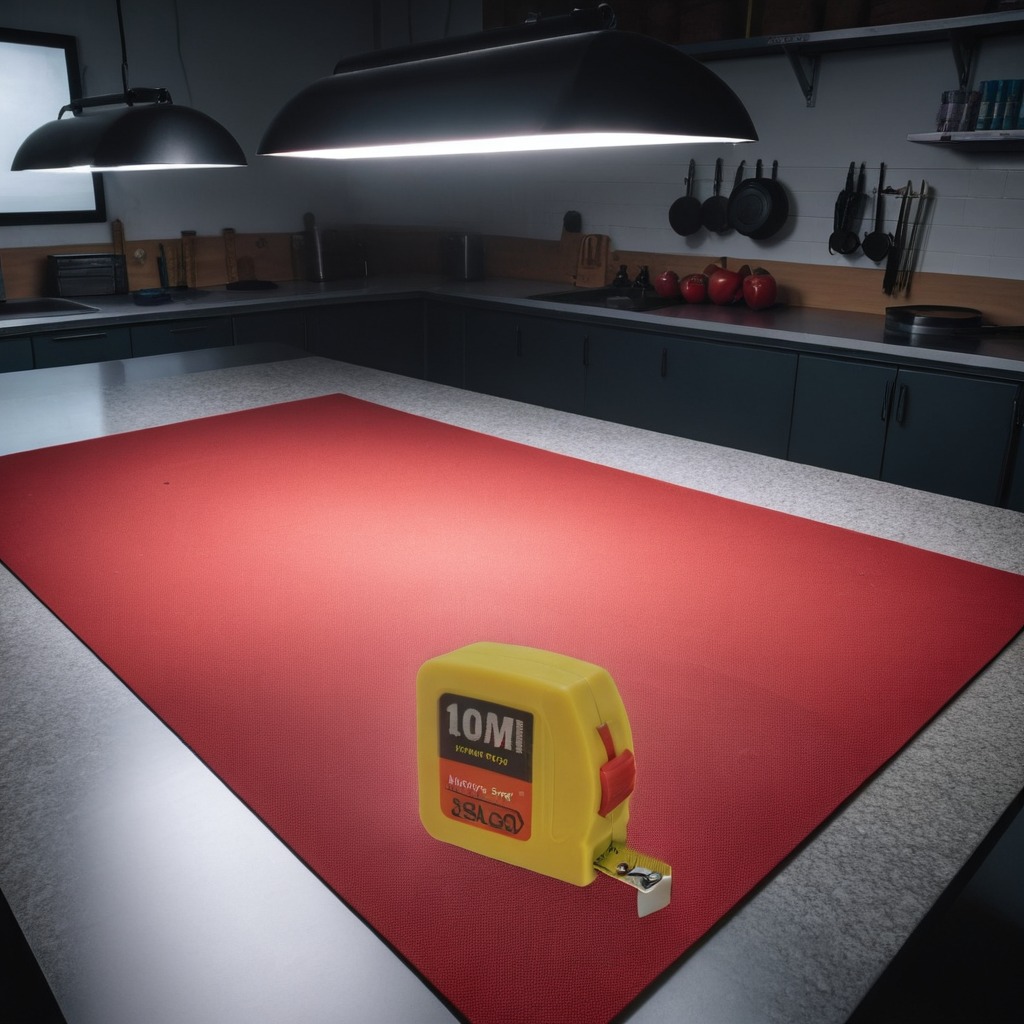
A measuring tape is lying on a clean granite tabletop covered with a red rubber mat inside a workshop under bright overhead lighting crisp shadows high clarity worn but beneath the mat